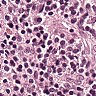
Metastatic tissue present: no